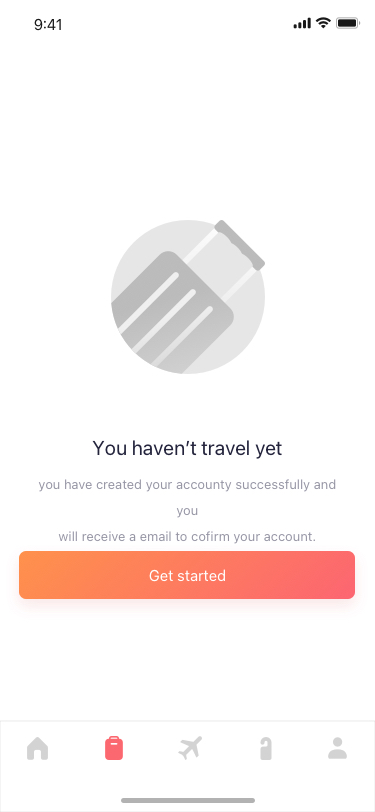
Text in this UI design:
You haven’t travel yet
you have created your accounty successfully and you
will receive a email to cofirm your account.